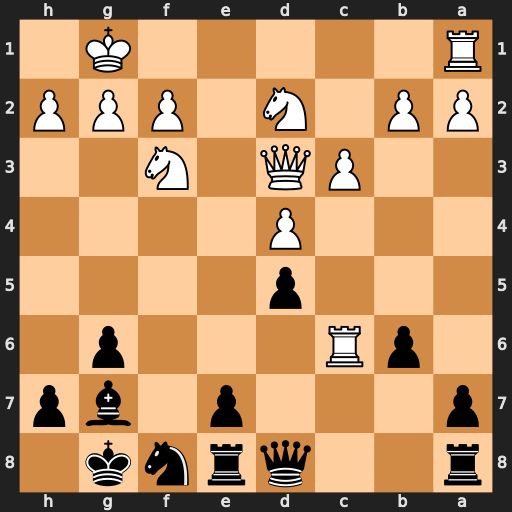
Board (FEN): r2qrnk1/p3p1bp/1pR3p1/3p4/3P4/2PQ1N2/PP1N1PPP/R5K1
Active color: b
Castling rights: -
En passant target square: -
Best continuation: Qd7 Qb5 Rac8 Rxc8 Qxb5 Rxe8 Qxe8